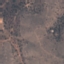
Land use / land cover class: HerbaceousVegetation